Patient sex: F
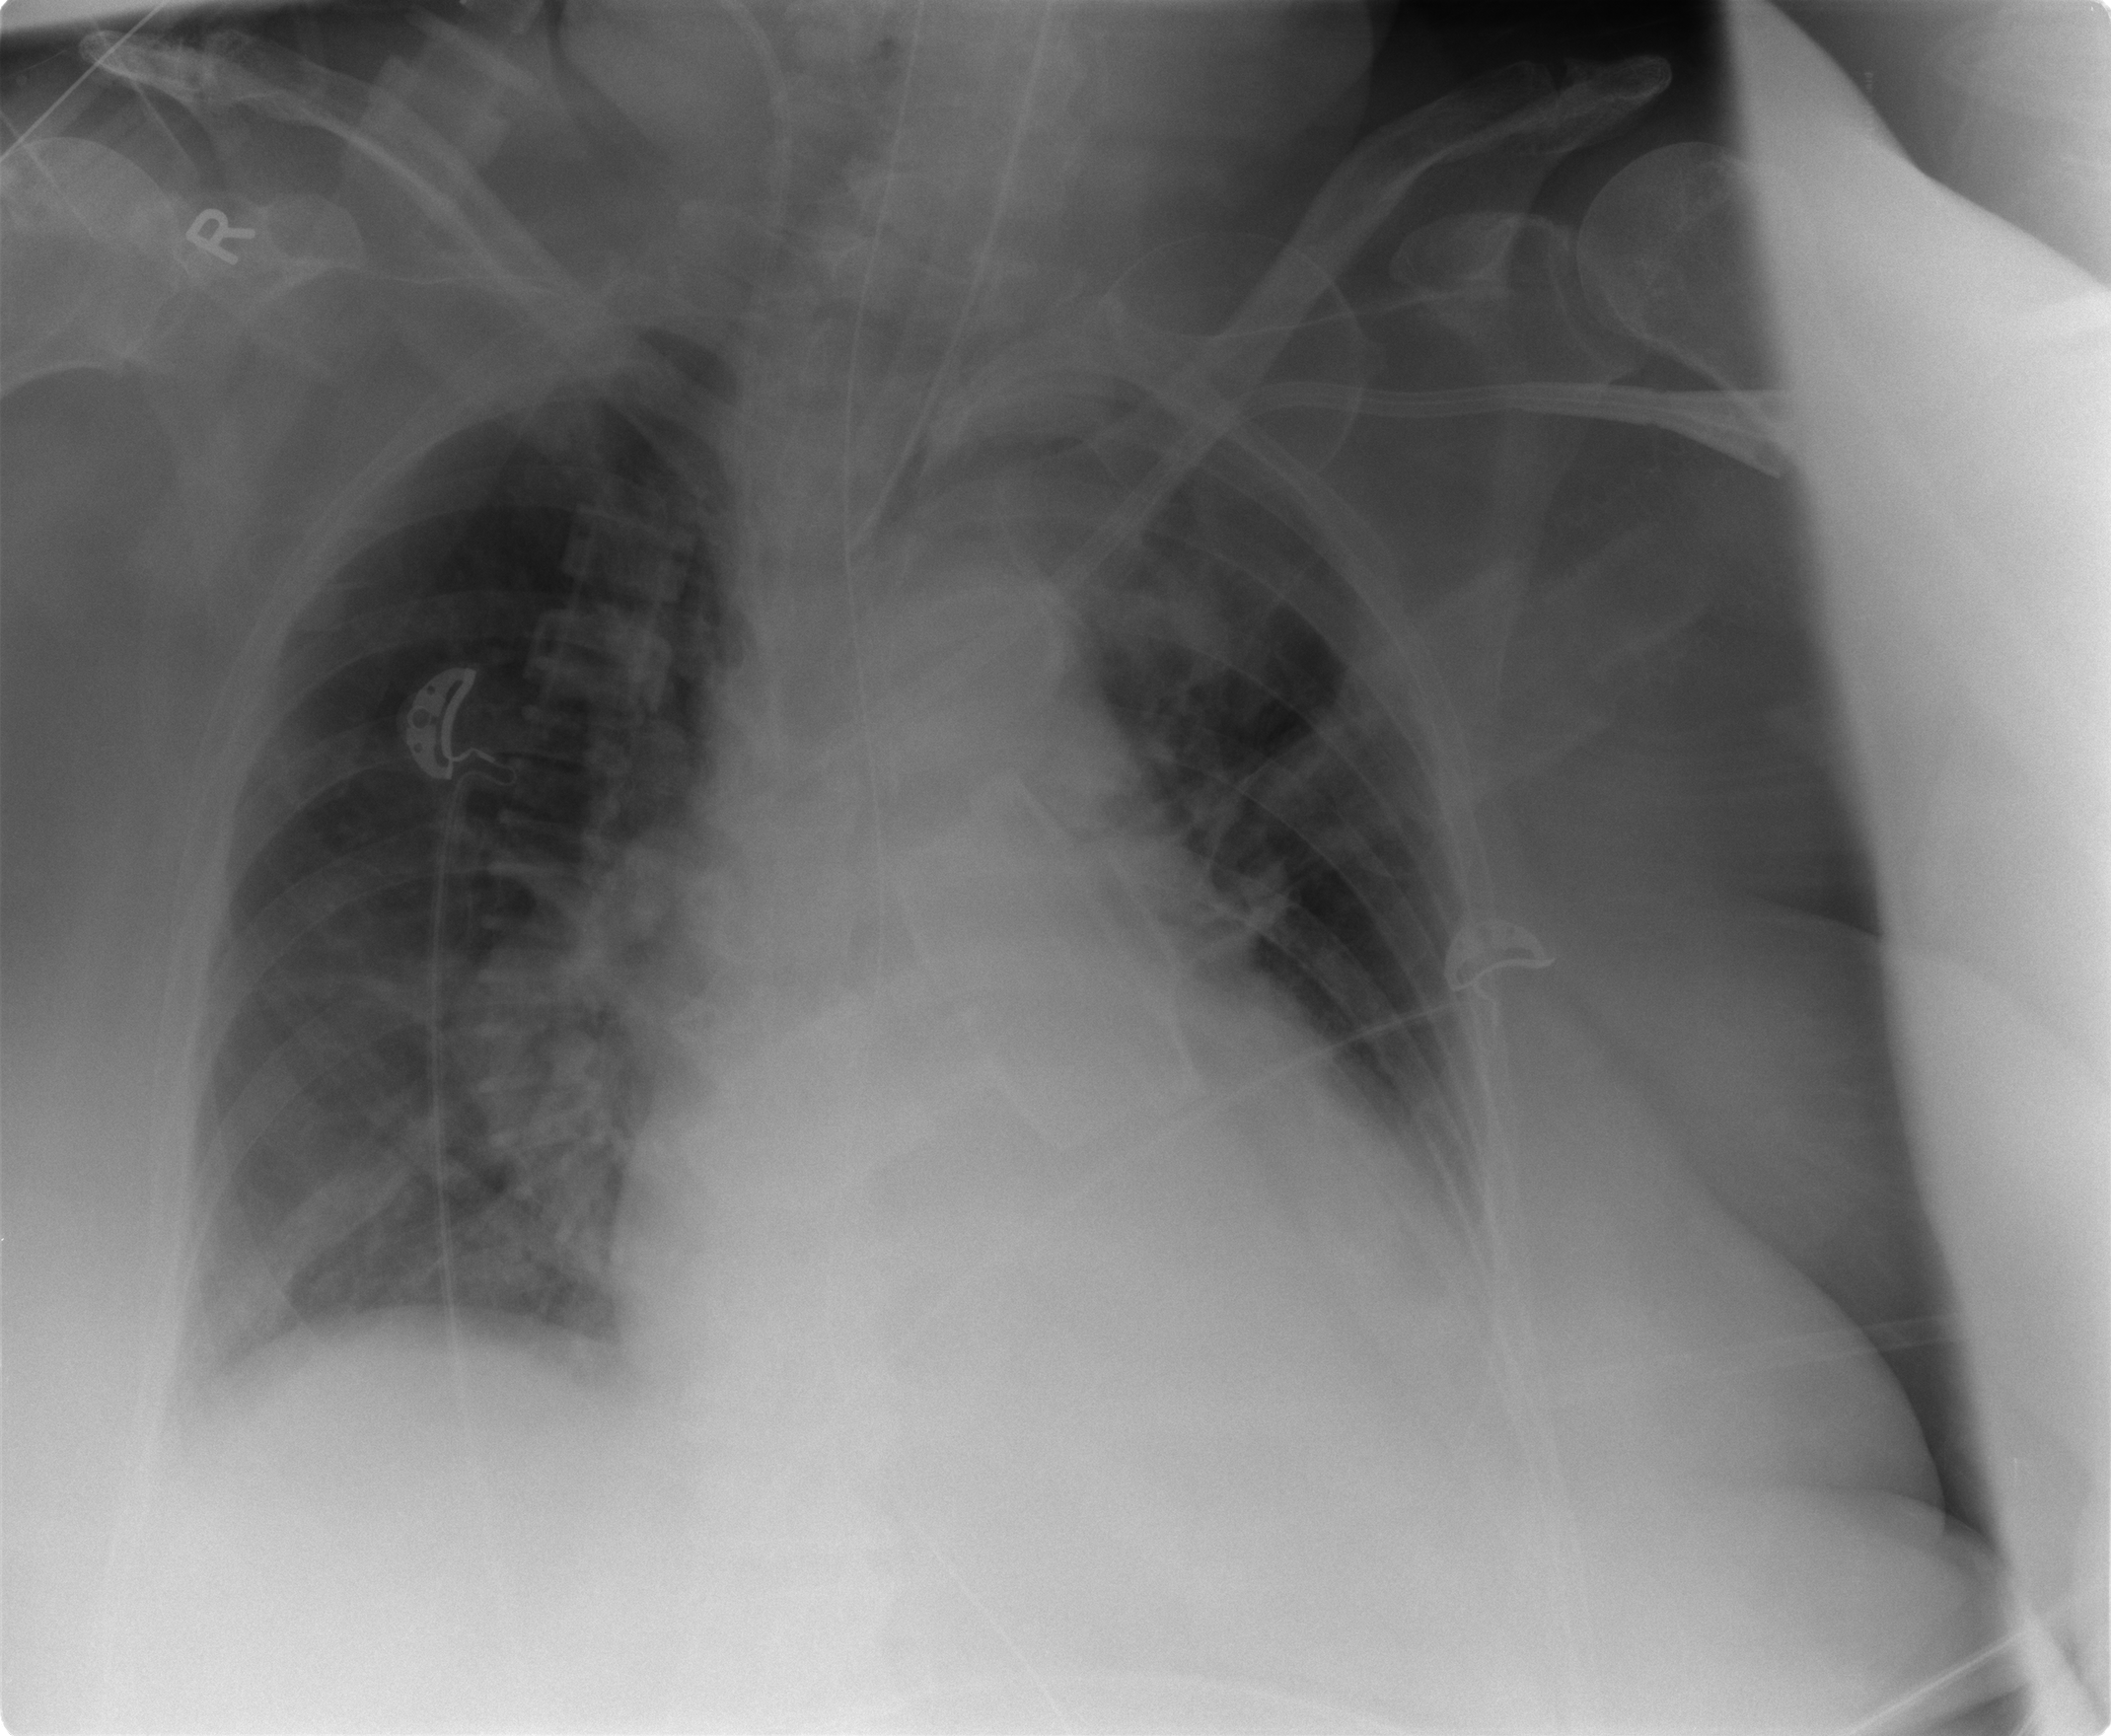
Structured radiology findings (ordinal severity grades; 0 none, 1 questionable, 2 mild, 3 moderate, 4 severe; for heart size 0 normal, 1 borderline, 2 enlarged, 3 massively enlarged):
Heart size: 2
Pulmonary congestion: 2
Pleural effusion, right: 0
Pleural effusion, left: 1
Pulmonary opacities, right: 2
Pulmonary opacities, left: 0
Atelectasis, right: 2
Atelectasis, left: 2